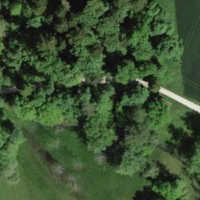
EUNIS habitat code: 25
Species observed at this site:
Chelidonium majus